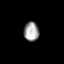
Tissue: lung
Cell type: Endothelial cells
Senescence score: 0.569
Nuclear area (px): 286
Mean DAPI intensity: 157.745